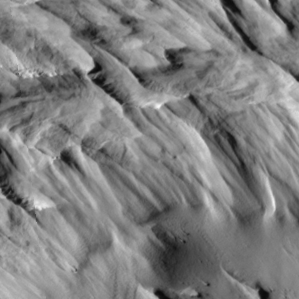
Label: non_frost